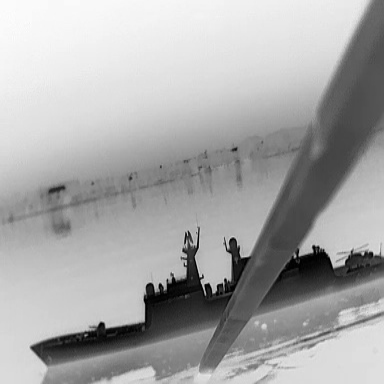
There is a warship in the infrared image.